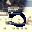
Label: 5